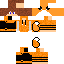
A female human skin with medium skin, wearing brown long hair dressed in a orange hoodie and black pants, featuring a closed mouth.